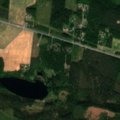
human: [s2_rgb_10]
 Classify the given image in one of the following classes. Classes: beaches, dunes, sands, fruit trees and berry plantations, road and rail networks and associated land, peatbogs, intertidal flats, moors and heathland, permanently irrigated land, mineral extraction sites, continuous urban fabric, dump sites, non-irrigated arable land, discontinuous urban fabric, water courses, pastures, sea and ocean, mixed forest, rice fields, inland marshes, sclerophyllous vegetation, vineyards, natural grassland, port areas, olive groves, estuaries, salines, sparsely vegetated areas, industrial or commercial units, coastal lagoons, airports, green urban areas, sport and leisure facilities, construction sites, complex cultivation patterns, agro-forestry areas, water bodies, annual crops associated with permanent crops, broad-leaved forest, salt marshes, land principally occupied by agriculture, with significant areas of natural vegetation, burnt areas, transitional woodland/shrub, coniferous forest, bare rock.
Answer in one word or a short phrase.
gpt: non-irrigated arable land, coniferous forest, mixed forest